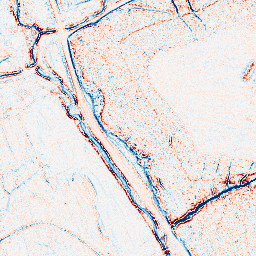
Category: edge_preserving
Decomposition family: anisotropic_diffusion
Decomposition parameters: iterations: 5
kappa: 50
gamma: 0.15
Upsampling method: lanczos
Upsampling parameters: scale: 8
Upsampling scale: 8